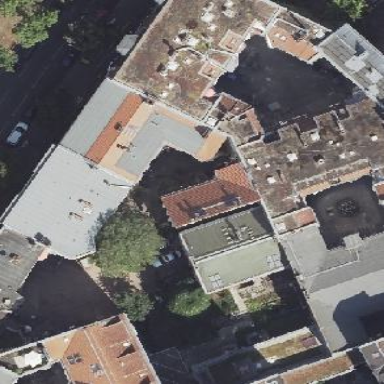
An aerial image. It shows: Unique apartment building with quadruple saltbox roof shape.